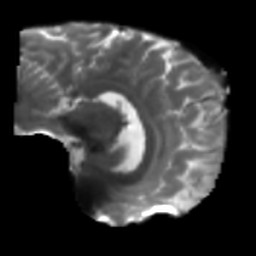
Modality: T2w
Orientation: sagittal
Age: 42
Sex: male
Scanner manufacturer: siemens
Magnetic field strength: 3 T
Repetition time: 5.25 s
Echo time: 0.08 s